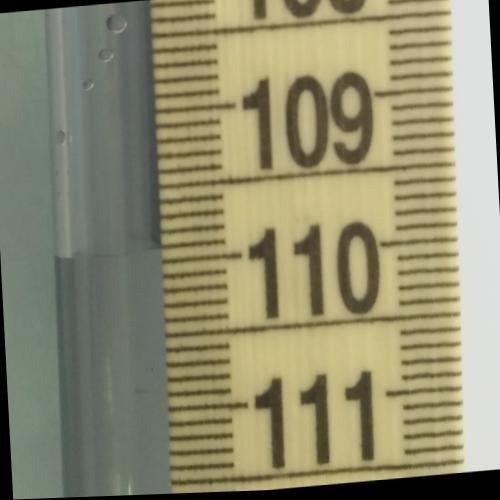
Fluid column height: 109.9 cm